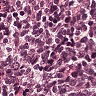
Metastatic tissue present: no